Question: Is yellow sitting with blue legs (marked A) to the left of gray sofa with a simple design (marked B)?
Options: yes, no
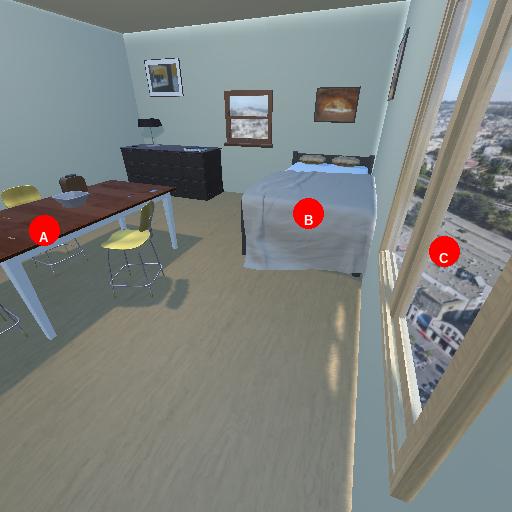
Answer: yes